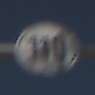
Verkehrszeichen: EndeGeschwindigkeit110
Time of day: Midday
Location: Outdoor (Nature)
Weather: Clear
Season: NotSpecified
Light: Natural